Chest X-ray:
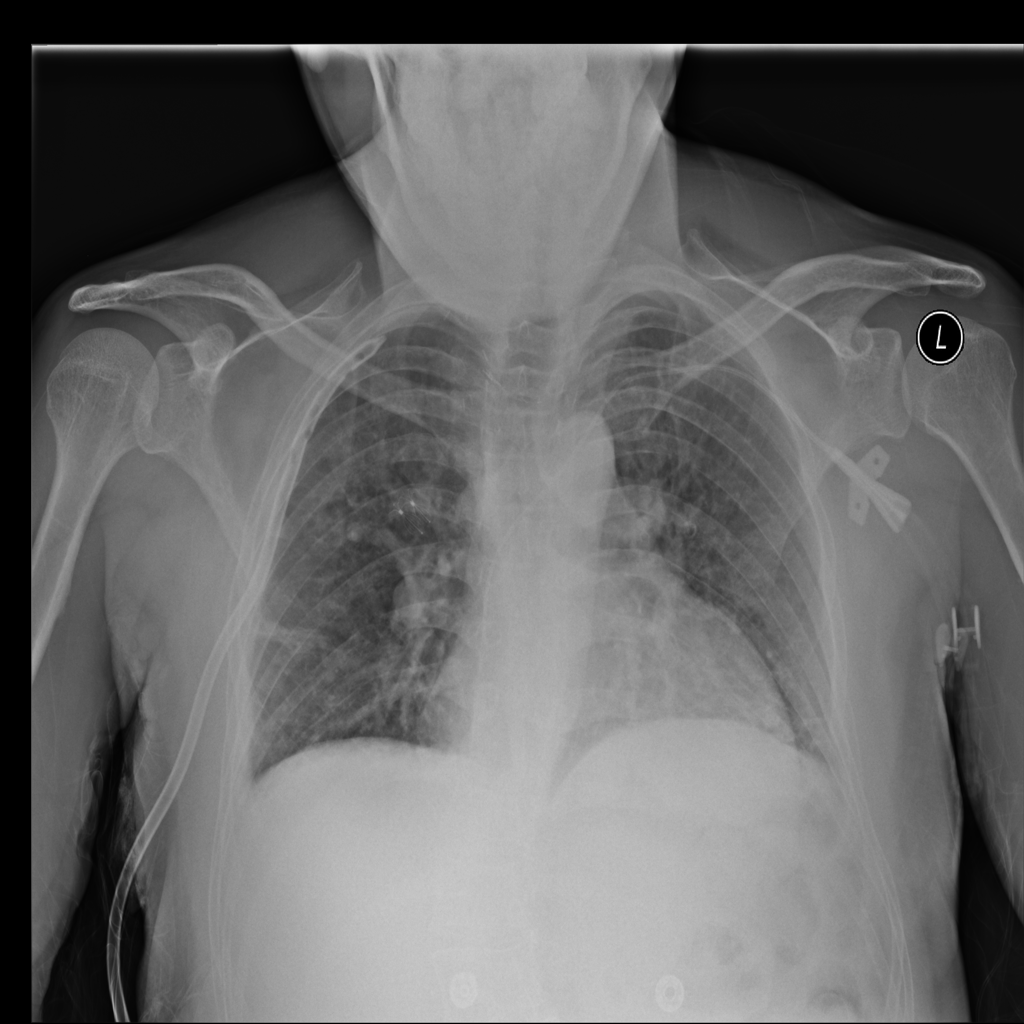
Findings: Consolidation, Cardiomegaly
No abnormal finding: no